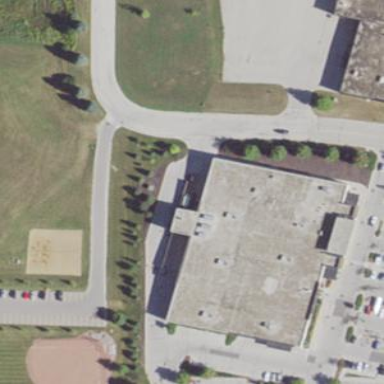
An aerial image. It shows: Supermarket located in building.